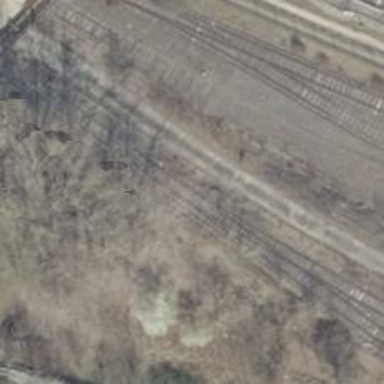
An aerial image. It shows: Railway switch.